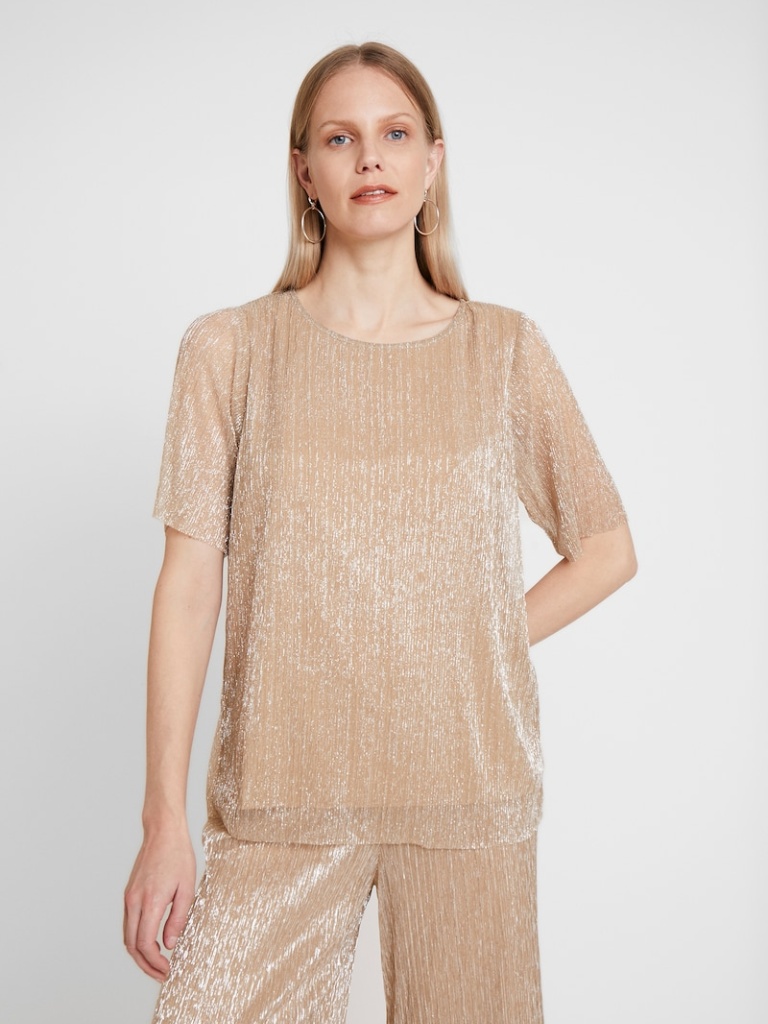
knit relaxed short sleeve hip length Untucked crew blouse